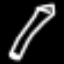
Label: pencil